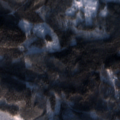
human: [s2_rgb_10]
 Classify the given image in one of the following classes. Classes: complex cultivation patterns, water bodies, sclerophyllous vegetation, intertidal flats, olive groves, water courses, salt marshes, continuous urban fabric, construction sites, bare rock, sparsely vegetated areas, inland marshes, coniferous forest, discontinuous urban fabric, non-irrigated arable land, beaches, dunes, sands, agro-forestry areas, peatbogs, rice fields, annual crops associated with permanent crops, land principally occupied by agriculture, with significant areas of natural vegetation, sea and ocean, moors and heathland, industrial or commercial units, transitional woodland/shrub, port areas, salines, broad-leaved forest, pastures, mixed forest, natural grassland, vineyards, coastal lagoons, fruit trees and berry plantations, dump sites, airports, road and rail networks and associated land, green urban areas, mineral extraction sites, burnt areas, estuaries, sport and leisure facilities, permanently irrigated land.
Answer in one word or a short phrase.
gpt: coniferous forest, mixed forest